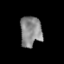
Tissue: lung
Cell type: Epithelial cells
Senescence score: 0.2417
Nuclear area (px): 634
Mean DAPI intensity: 136.112